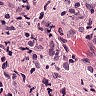
Metastatic tissue present: yes